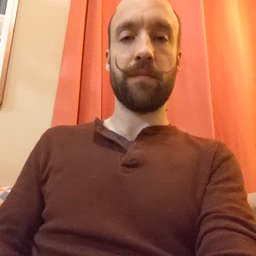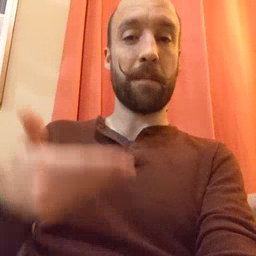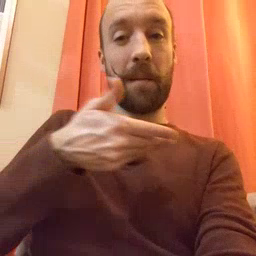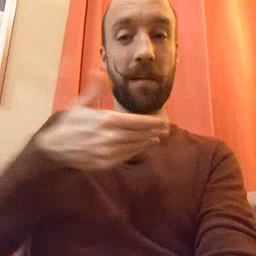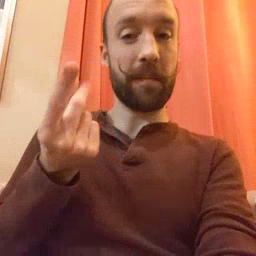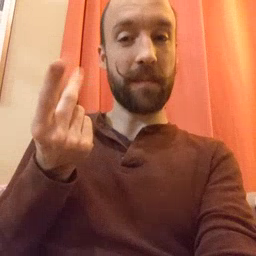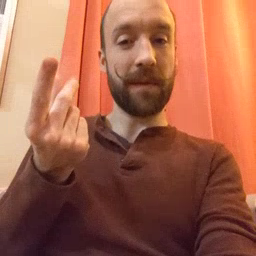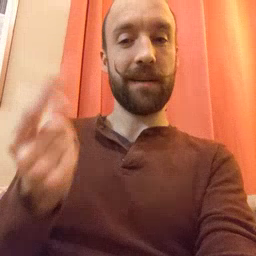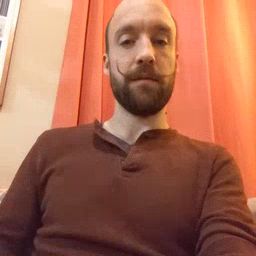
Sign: puppy